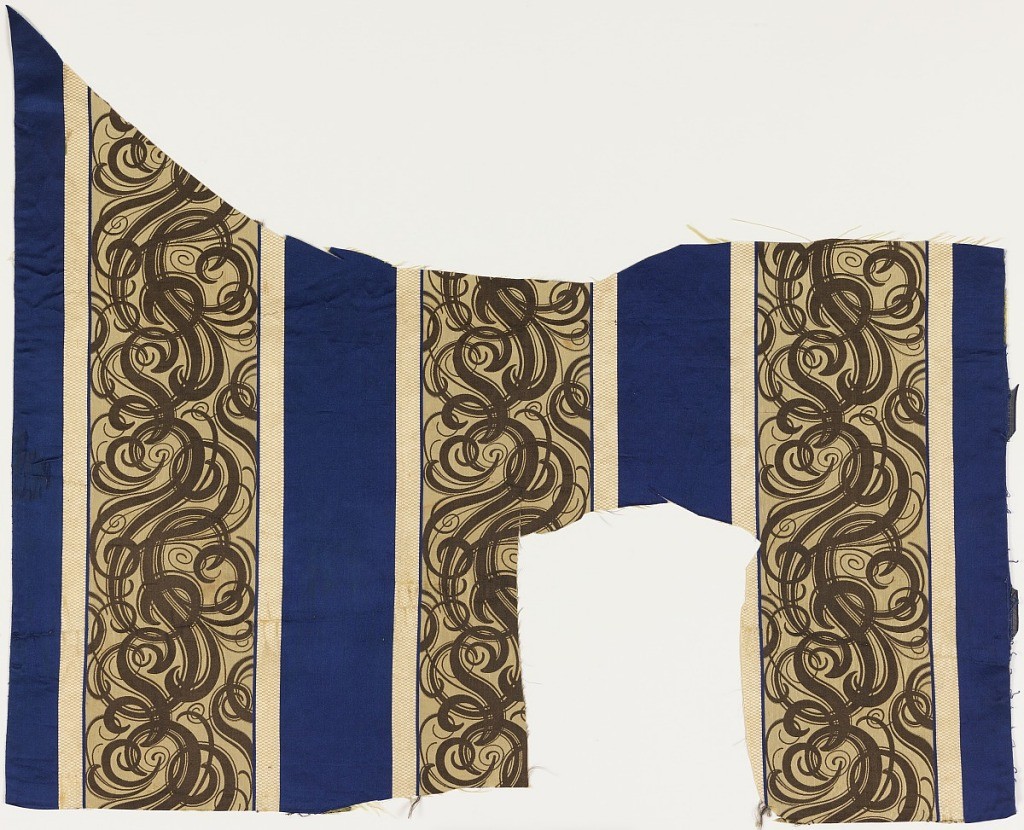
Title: Fragment
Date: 1840s
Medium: silk Technique: compound satin Label: silk compound satin
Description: Fragment of woven silk with broad blue satin stripes alternating with broad beige stripes with supplementary warp forming elaborate interlacing scrolls in dark brown. Flanked by narrow guard stripes of ivory mini-checkerboard formed by supplementary warps.
Fragment very irregular in shape as it is remant from upholstery of a sofa and two chairs.